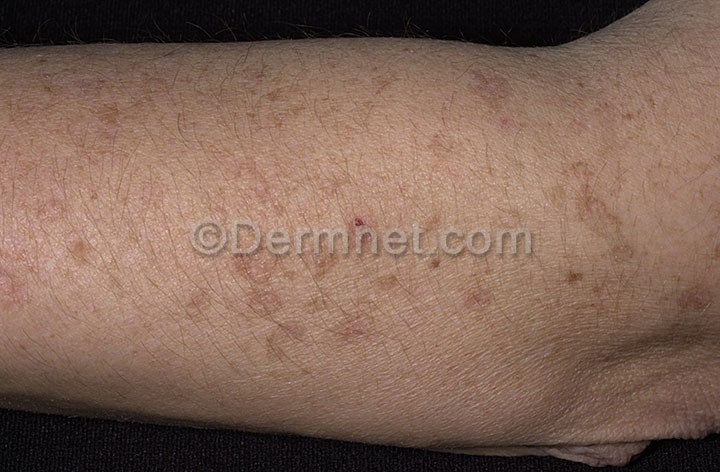
Disease: Seborrheic Keratoses and other Benign Tumors